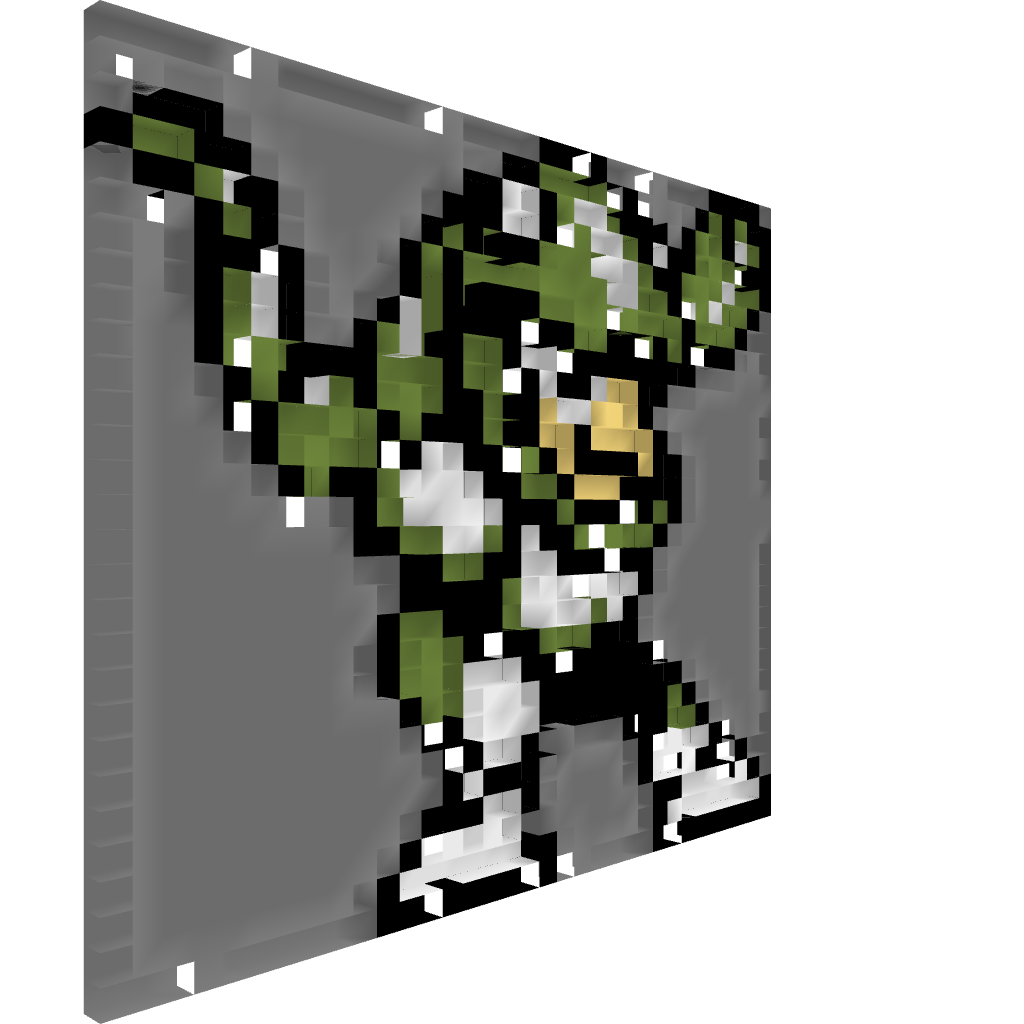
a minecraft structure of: Snake Man good quality